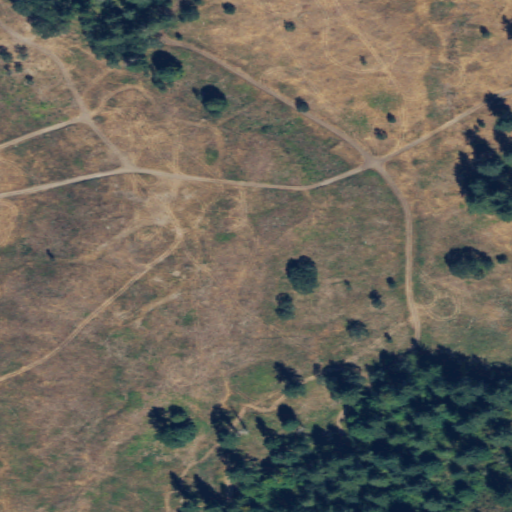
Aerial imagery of mountain in Washington named Monette Hill containing grassland, shrub, mixed forest, evergreen forest, open development, and pasture